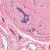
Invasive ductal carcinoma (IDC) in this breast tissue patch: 0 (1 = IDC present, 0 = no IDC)